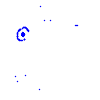
Particle: kaon